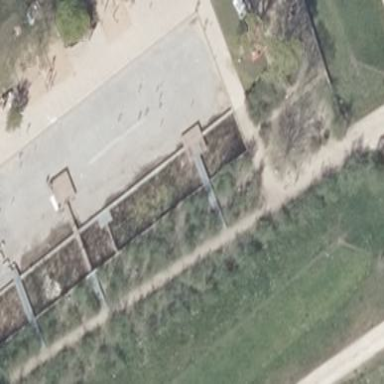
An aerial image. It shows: Concrete water basin in playground area.